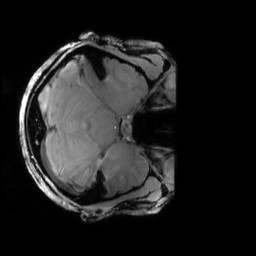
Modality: PDw
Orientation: axial
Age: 24
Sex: female
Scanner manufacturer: siemens
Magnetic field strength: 6.98 T
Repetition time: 1.78 s
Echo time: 0.00386 s